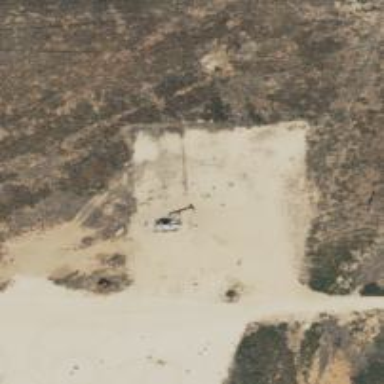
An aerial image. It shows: Petroleum well that is man-made.